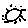
Label: sun